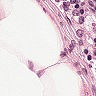
Metastatic tissue present: no